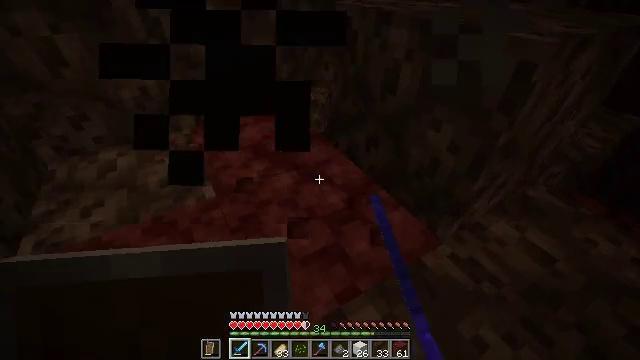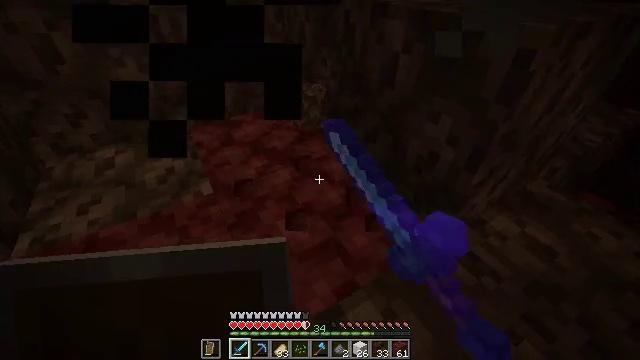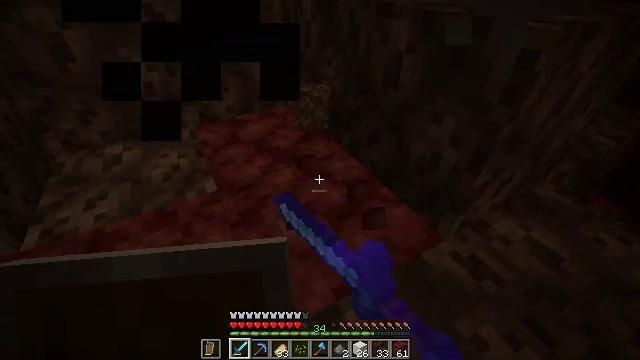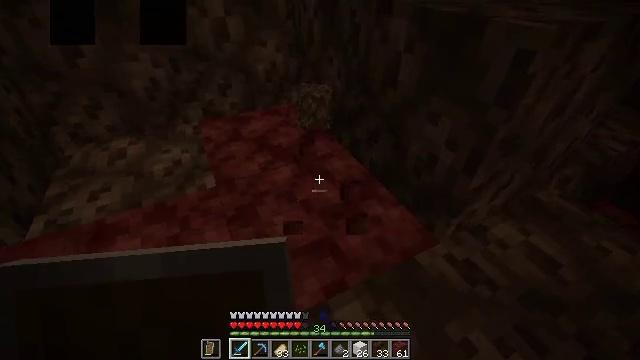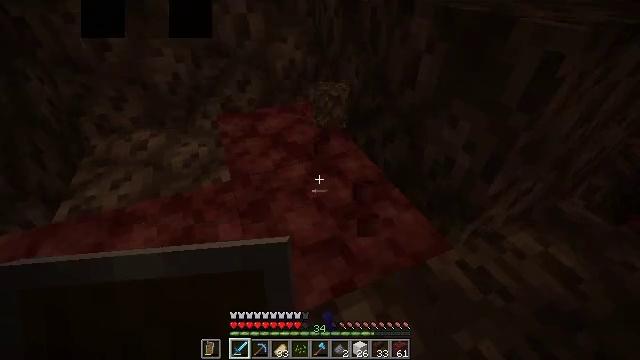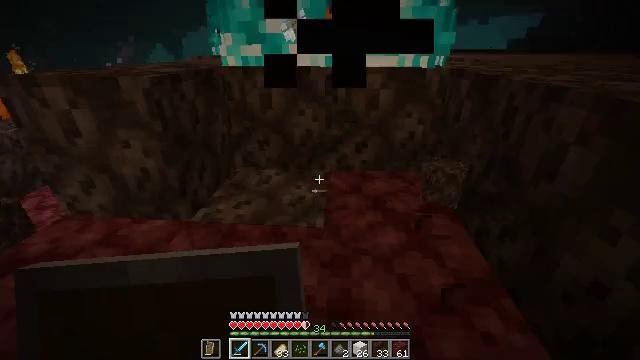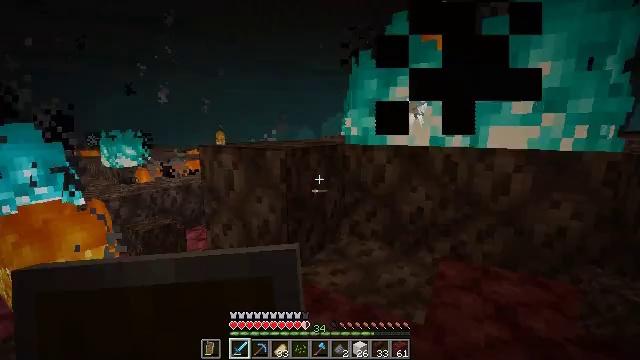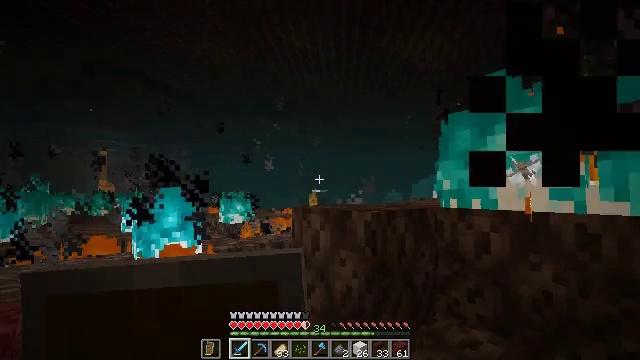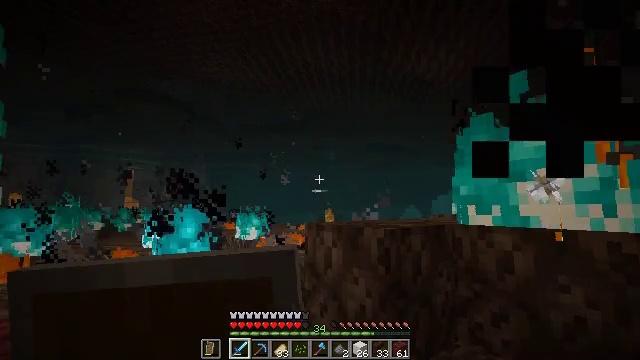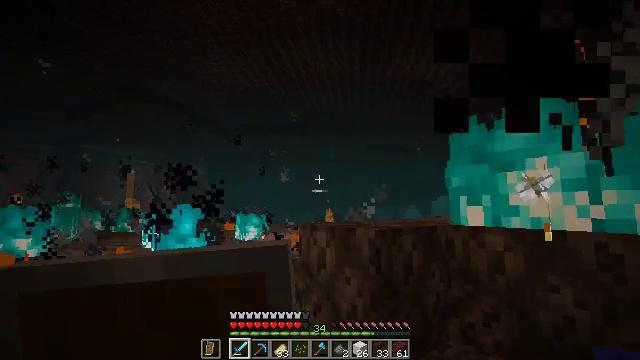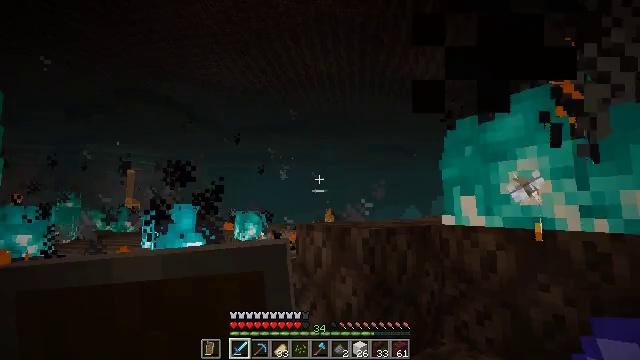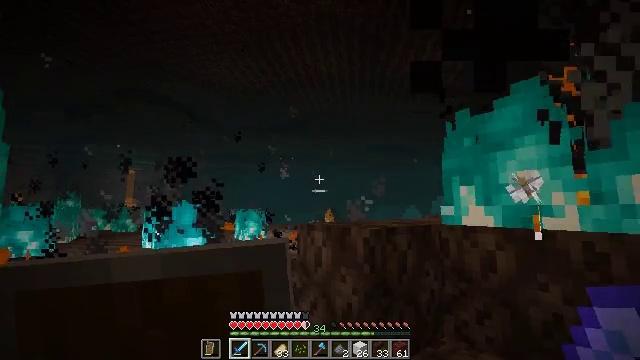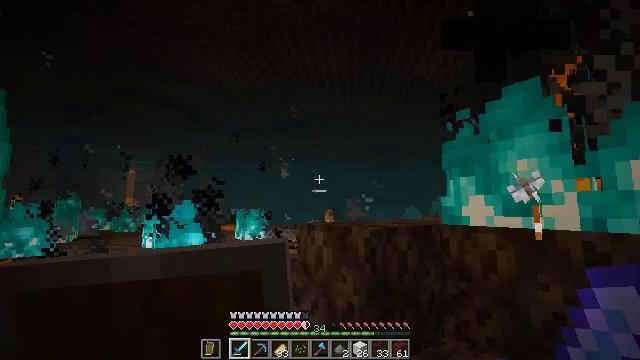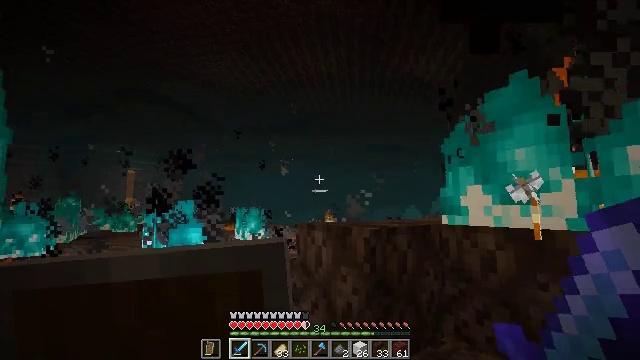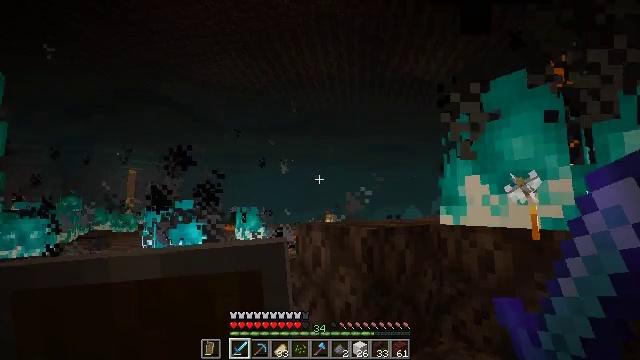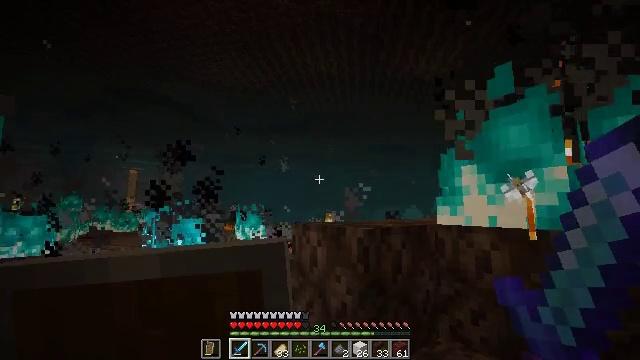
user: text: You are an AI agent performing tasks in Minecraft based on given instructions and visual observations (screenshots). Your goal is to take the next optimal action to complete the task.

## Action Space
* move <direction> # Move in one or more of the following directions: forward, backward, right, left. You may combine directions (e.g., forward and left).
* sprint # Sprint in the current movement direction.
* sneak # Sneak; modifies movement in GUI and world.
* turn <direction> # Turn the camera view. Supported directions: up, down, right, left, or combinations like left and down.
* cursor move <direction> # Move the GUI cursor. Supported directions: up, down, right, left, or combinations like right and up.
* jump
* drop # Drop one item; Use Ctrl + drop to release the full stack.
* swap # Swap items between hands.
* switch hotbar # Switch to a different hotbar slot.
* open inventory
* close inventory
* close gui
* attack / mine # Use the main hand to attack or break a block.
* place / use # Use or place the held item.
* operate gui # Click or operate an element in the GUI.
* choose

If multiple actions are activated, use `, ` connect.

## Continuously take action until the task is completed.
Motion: motion action
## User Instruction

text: Attack the soul fire to put it out.
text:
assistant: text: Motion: move right, sneak, attack / mine
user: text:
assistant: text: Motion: move right, sneak, turn left
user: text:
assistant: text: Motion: move right, sneak, turn left
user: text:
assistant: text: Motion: move right, sneak, turn left
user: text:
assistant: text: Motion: move right, sneak, turn left and up
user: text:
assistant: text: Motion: move right, sneak, turn left and up
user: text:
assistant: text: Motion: move right, sneak, turn left and up
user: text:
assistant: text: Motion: move right, sneak, turn left and up
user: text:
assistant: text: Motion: move back and move right, sneak
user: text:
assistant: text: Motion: move back and move right, sneak
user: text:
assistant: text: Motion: move left, sneak
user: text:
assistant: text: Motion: move left, sneak
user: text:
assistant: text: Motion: move right, sneak
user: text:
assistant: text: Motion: move right, sneak
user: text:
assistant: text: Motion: move forward, sneak
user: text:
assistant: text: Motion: move forward and move left, sneak, turn right
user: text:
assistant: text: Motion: move forward and move left, sneak
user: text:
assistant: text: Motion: move forward and move left, sneak
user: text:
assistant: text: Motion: move forward and move left, sneak
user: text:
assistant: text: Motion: move forward, sneak
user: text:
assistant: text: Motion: move forward, sneak
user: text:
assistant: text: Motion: move forward and move right, sneak, turn right and down
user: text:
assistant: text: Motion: move forward and move right, sneak
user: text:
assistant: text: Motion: move right, sneak
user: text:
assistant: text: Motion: move forward and move right, sneak
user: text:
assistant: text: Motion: move forward and move right, sneak
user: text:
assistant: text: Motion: move forward, sneak
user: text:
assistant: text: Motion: move forward and move left, sneak
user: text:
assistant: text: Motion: move forward and move left, sneak
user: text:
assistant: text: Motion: move forward and move left, sneak